Question: I try to use 'QRemoteObjects' to share more than two objects but
i got "Dynamic metaobject is not assigned" warning while run example, and i can't find out what happened, my example work fine, can anyone give me some advices?
'''
from PyQt5.QtCore import *
from PyQt5.QtWidgets import *
from PyQt5.QtRemoteObjects import *
from faker import Faker
fake = Faker()
class Name(QObject):
sig_name = pyqtSignal(str)
def __init__(self):
super().__init__()
self.name = ''
self.startTimer(1000)
def timerEvent(self, event):
self.name = fake.name()
self.sig_name.emit(self.name)
class Email(QObject):
sig_email = pyqtSignal(str)
def __init__(self):
super().__init__()
self.startTimer(1000)
def timerEvent(self, event):
self.sig_email.emit(fake.email())
class Server(QObject):
def __init__(self):
super().__init__()
self.name = Name()
self.email = Email()
host = QRemoteObjectHost(QUrl('local:server'), self)
r1 = host.enableRemoting(self.name, 'name')
r2 = host.enableRemoting(self.email, 'email')
print([r1, r2])
def print_name(self, x):
print(x)
app = QCoreApplication([])
s = Server()
app.exec()
'''
'''
from PyQt5.QtCore import *
from PyQt5.QtWidgets import *
from PyQt5.QtRemoteObjects import *
class Client(QObject):
def __init__(self):
super().__init__()
node = QRemoteObjectNode(self)
node.connectToNode(QUrl("local:server"))
self.remote_name = node.acquireDynamic('name')
self.remote_email = node.acquireDynamic('email')
self.remote_name.initialized.connect(self.onInitName)
self.remote_email.initialized.connect(self.onInitEmail)
def onInitName(self):
self.remote_name.sig_name.connect(self.print_info)
def onInitEmail(self):
self.remote_email.sig_email.connect(self.print_info)
def print_info(self, x):
print('-->:', x)
app = QCoreApplication([])
c = Client()
app.exec()
'''
After i run 'python server.py' in terminal one and run 'python client.py' in terminal two.
I got some warning as below in terminal two.

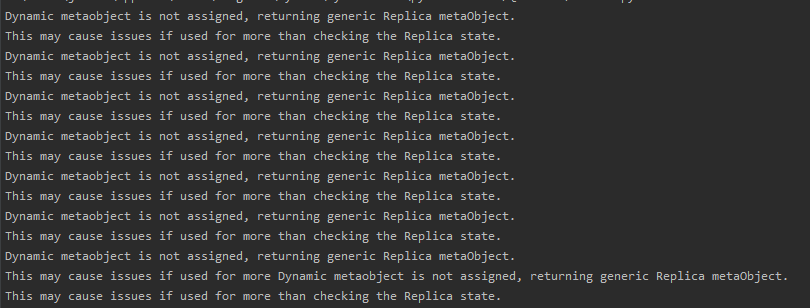
Answer: In C++ you can purchase the replica using 2 methods:
- <URL>'''
SimpleSwitchReplica *rep = repNode.acquire<SimpleSwitchReplica>("SimpleSwitch"));
'''
- <URL>: '''
QRemoteObjectDynamicReplica *rep = repNode.acquireDynamic("SimpleSwitch");
'''
As the second method is observed, a 'QRemoteObjectDynamicReplica' is used which is an object that is class created on-the-fly by copying the properties, signals and slots but does not contain all the information of the node class so it is not an exact copy so which has disadvantages as <URL> points out:
> There are generated replicas (replicas having the header files
produced by the Replica Compiler), and dynamic replicas, which are
generated on-the-fly. This is the class for the dynamic type of
replica.When the connection to the Source object is made, the initialization
step passes the current property values (see Replica Initialization).
In a DynamicReplica, the property/signal/slot details are also sent,
allowing the replica object to be created on-the-fly.
And in the case of PyQt, it only supports the second method, so you get that warning message indicating possible problems.